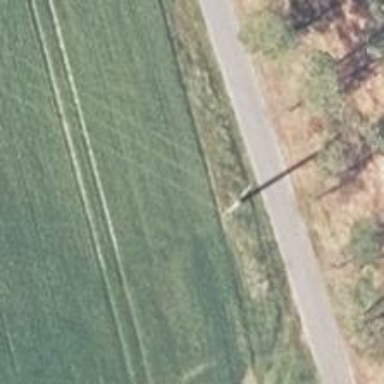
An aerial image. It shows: Power pole.